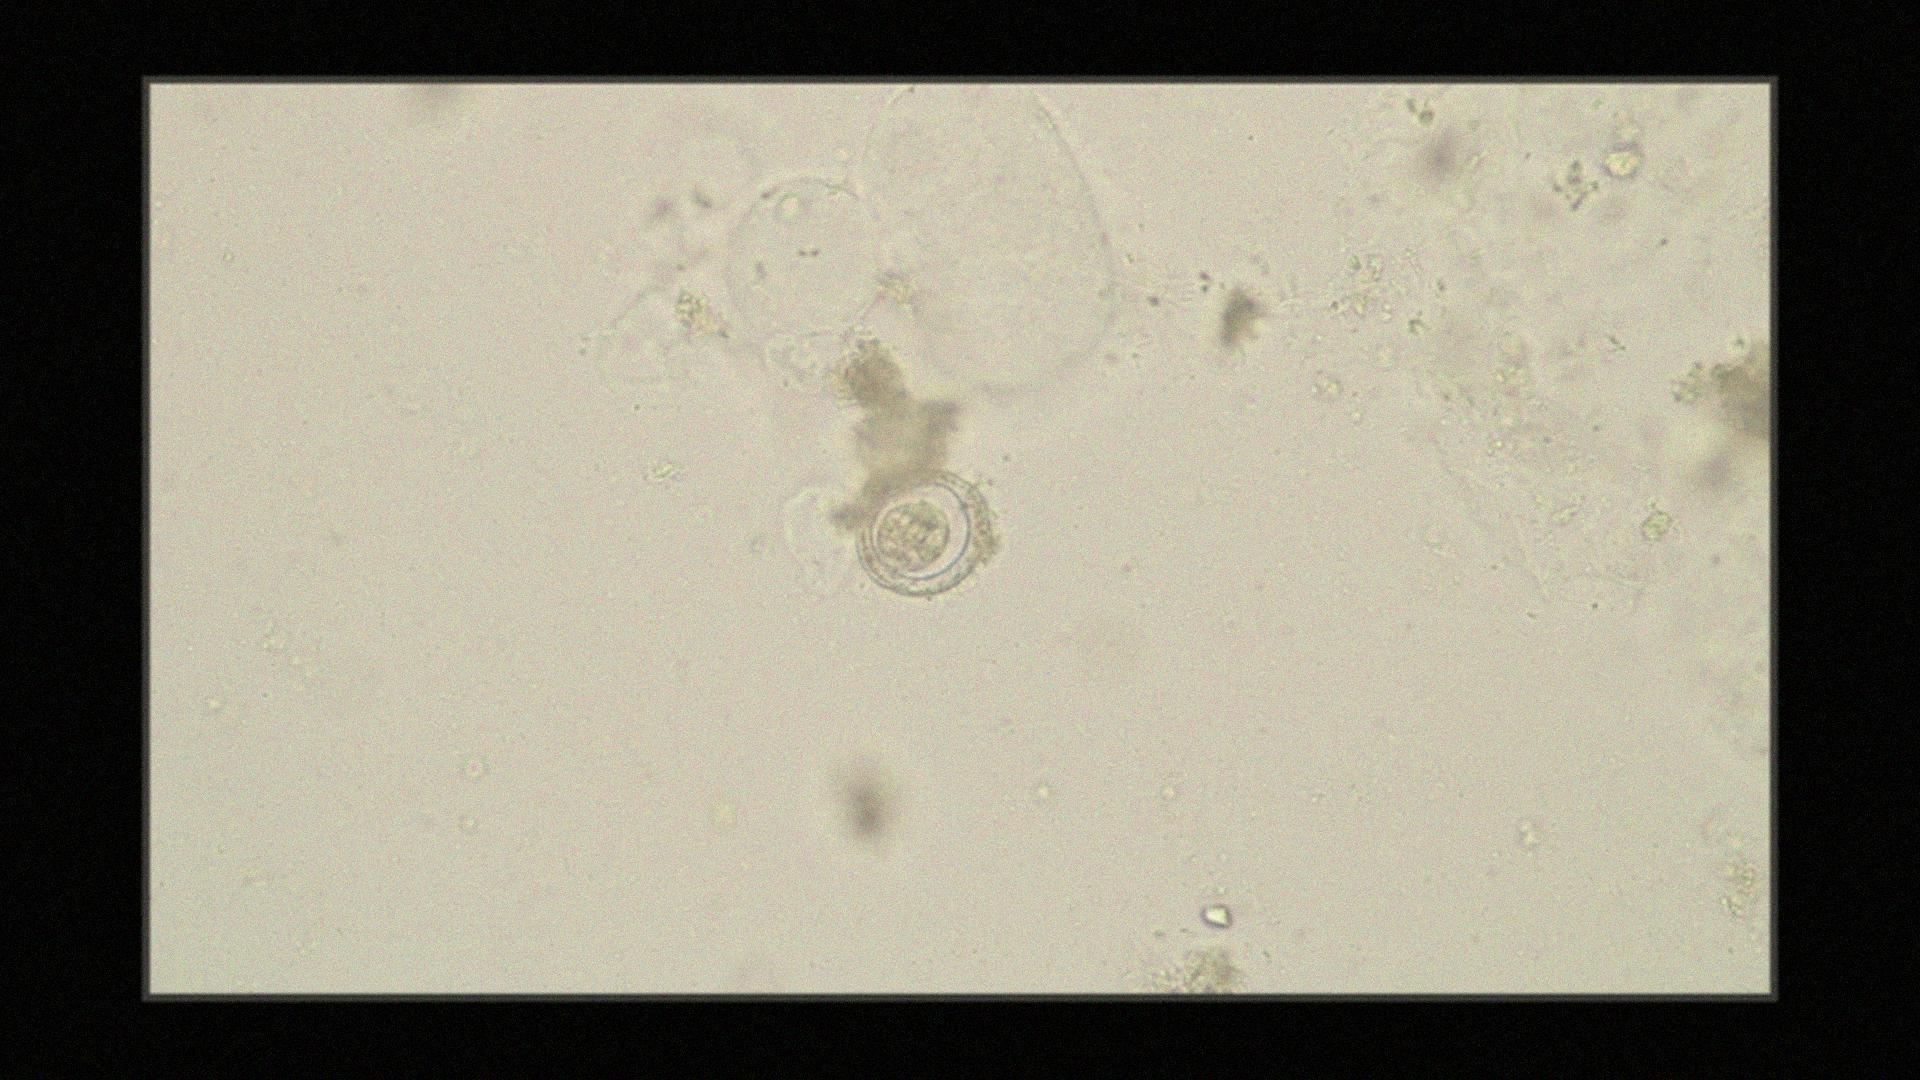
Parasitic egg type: Hymenolepis nana